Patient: sex F, age 62
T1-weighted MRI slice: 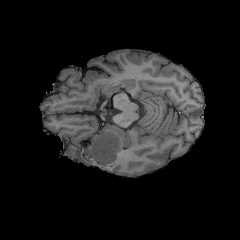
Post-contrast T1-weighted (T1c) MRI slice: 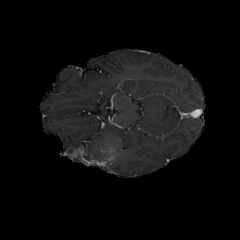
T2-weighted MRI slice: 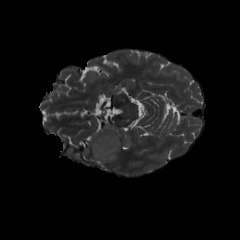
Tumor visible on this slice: yes
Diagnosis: Glioblastoma, IDH-wildtype
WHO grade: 4